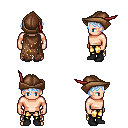
a pixel art fantasy rpg character, male body template, human, light skin, brown tattered cape, gold greaves, white cyan short bangs hairstyle, leather cap, black shoes, four views (front, back, left, right), 2x2 character sprite sheet, small pixel art, hard edges, no anti-aliasing